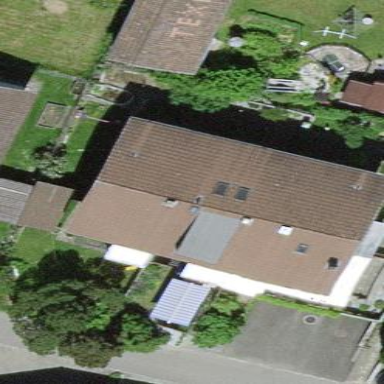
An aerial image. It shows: Residential building.